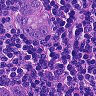
Metastatic tissue present: yes